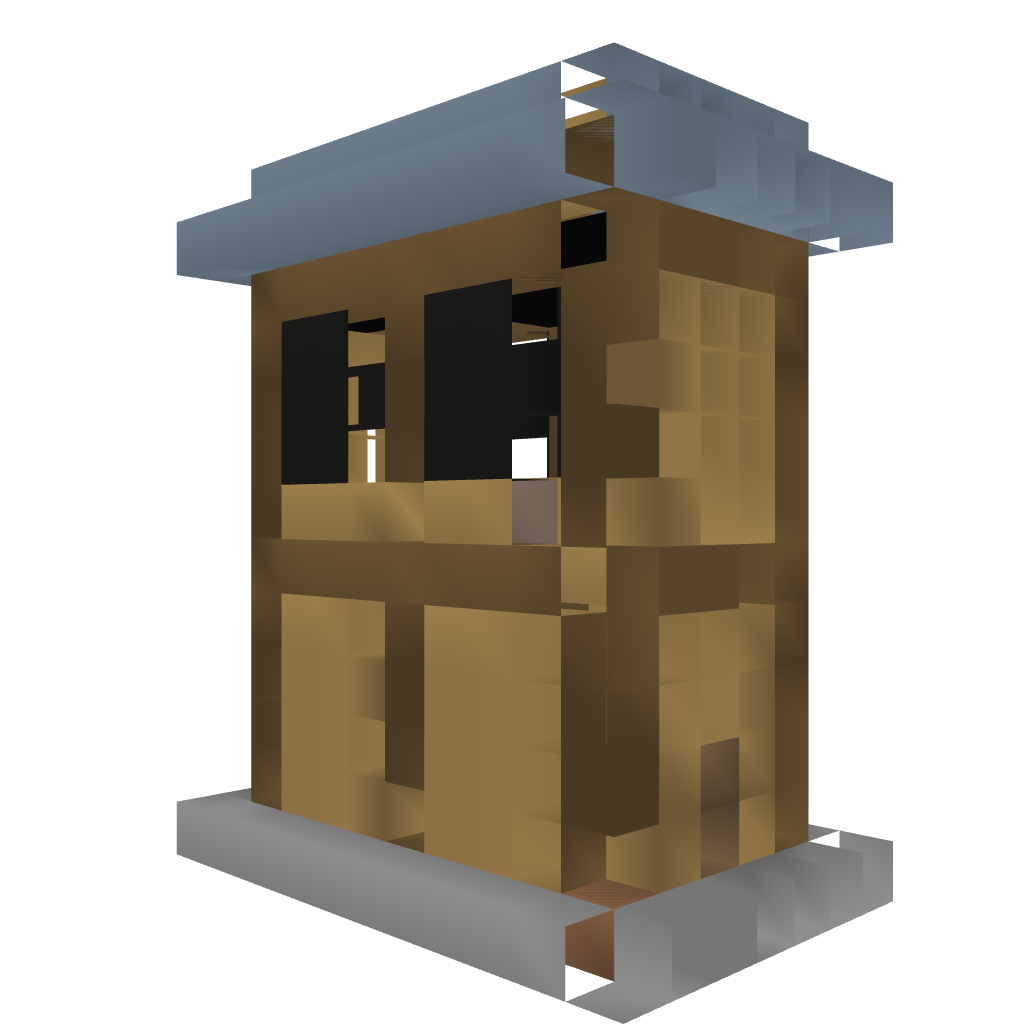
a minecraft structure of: CrafterHouse